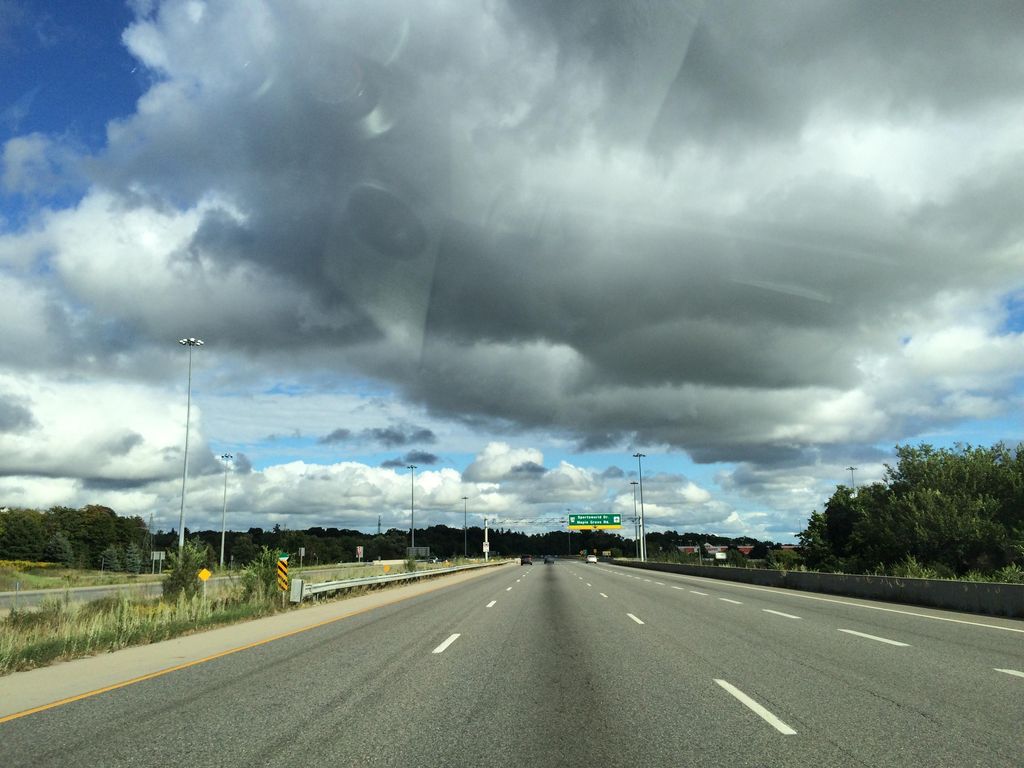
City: kitchener-waterloo